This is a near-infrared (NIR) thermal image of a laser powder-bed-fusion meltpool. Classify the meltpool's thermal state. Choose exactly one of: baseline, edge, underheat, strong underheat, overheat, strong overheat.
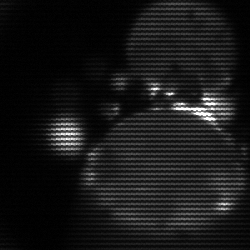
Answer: edge